Question: I recently updated to Java 7 (Update 45) and now my website applet deployment is triggering two security dialogs. The first one is the "normal" one, that shows the information of the certificate that signed the applet. Everything fine with that. However a second popup occurs now right after that, asking again to allow the Java application (must be the applet).
Why is that second dialog appearing and how does one control what values are used there for application name and publisher?
> Allow access to the following application from this website?

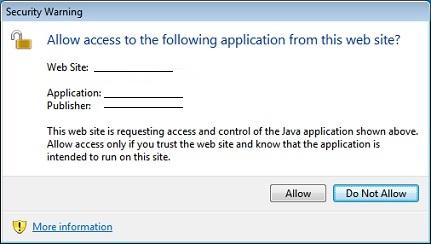
Answer: You need to include 'Caller-Allowable-Codebase:' in your manifest file. If you need to be able to use it from different domains and you know them all in advance then you can just include them in a space separated list. If you don't know all domains you'll be deploying to then use '*' as the value instead.
See this page for details on this attribute: <URL>